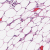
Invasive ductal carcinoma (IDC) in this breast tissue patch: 0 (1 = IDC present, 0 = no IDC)